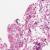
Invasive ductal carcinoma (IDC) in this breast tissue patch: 0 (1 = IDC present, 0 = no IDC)